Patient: sex M, age 45
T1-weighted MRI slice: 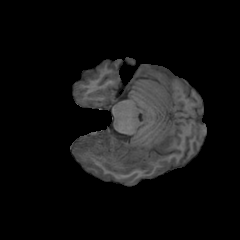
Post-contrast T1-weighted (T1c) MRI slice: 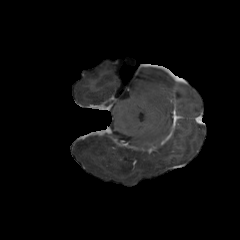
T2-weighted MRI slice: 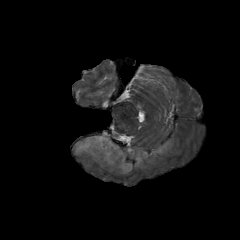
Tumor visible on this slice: yes
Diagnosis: Astrocytoma, IDH-mutant
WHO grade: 2